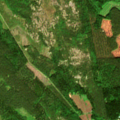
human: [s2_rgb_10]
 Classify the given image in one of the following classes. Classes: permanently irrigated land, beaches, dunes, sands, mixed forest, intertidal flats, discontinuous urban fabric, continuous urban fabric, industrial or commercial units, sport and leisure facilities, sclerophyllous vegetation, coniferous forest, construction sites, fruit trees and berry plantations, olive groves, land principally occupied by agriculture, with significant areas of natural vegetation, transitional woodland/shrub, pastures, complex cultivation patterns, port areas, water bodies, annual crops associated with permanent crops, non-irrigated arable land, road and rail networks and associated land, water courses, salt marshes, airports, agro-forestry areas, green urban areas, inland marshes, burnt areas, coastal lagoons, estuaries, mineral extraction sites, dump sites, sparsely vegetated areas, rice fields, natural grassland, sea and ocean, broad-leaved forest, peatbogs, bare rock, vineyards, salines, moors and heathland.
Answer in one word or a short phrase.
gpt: coniferous forest, mixed forest, transitional woodland/shrub